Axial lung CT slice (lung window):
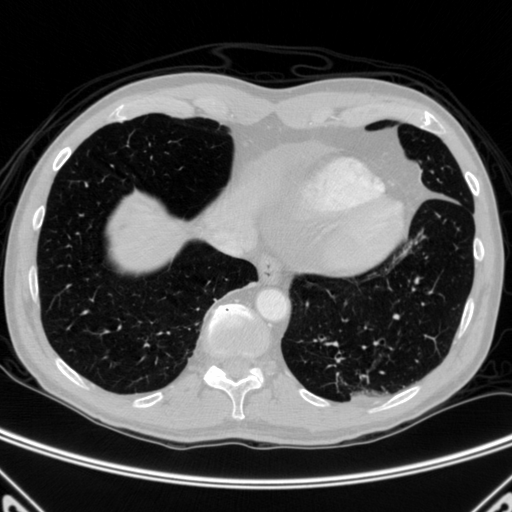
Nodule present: no